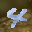
Label: 4